Question: I'm using python-docx but I don't understand or retrieve any way to change the style (from bold to normal) of the title. My code is:
'''
import docx
from docx.shared import RGBColor
from docx.shared import Pt
from docx.dml.color import ColorFormat
from docx.enum.style import WD_STYLE_TYPE
#format only the filename as return text
def format_filename(fname):
index = fname.rfind('\')
font.color.rgb = RGBColor(255,0,0)
#IF statement for structuring the fine name
if index>0:
filename = fname[index + 1, len(fname)]
else:
index = fname.rfind('/')
filename = fname[index + 1 : len(fname)]
return filename
#print all the file into docx
def print_file(file):
font.bold = False
font.color.rgb = RGBColor(0,0,0)
cnt = 0
fp = open(file, 'r')
#read all the file and use every single line
for line in fp.readlines():
cnt += 1
#if it's the first line add paragraph
if cnt == 1:
paragraph = document.add_paragraph(line)
#else continue the paragraph
else:
paragraph.add_run(line)
#open file
document = docx.Document()
filepath = '../cap1/prg1.txt'
# set the font in the paragraph
run = document.add_paragraph().add_run()
style = document.styles['Normal']
font = style.font
font.name = 'Courier New'
font.size = Pt(10.5)
font.bold = True
font.color.rgb = RGBColor(255,0,0)
#print as a heading the filename
filename = format_filename(filepath) #self procedure for format the filename
document.add_heading(filename , level=2)
#print all the file
print_file(filepath)
document.save('my_cake_file.docx')
'''
Here is how the title looks like after coloring:

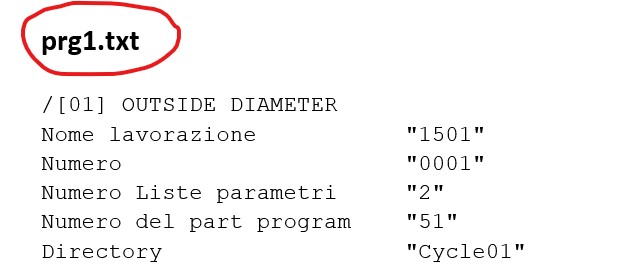
Answer: You need to update color for 'Heading 2' style. Here is the example:
'''
import docx
# Create doc
document = docx.Document()
# Add black title
styles = document.styles
styles['Heading 2'].font.color.rgb = docx.shared.RGBColor(0, 0, 0)
document.add_heading('Title', level=2)
# Add text
paragraph = document.add_paragraph()
paragraph.add_run('text')
# Save file
document.save('output.docx')
'''
Output:
<URL>